Interaction volume radius: 5 \u00c5
Interaction volume height: 25 \u00c5
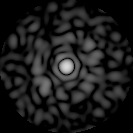
Disorder parameter: 0.7969